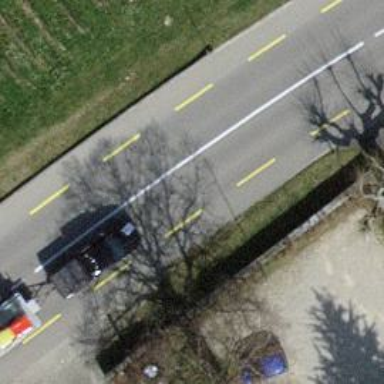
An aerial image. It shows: Secondary road with dedicated lane for cyclists.